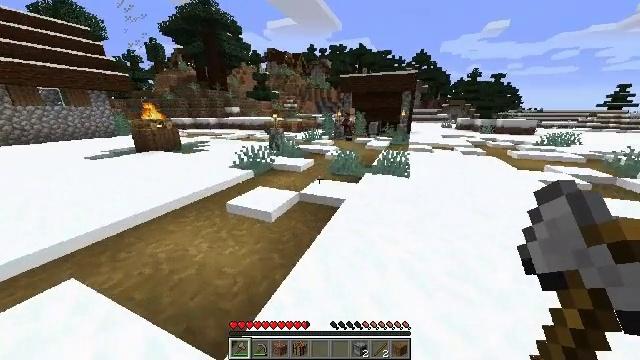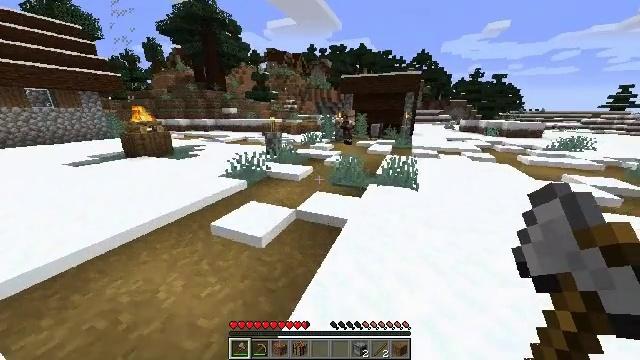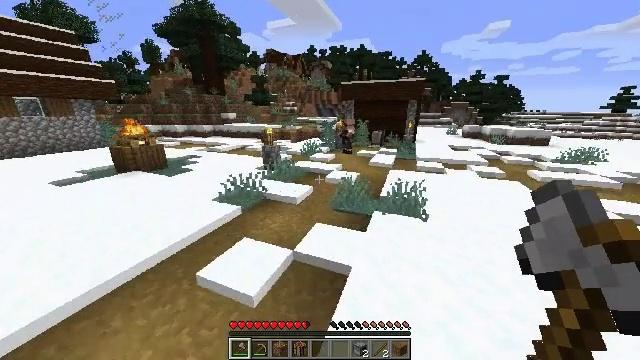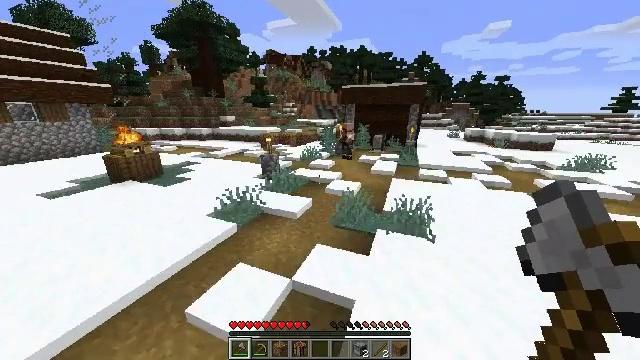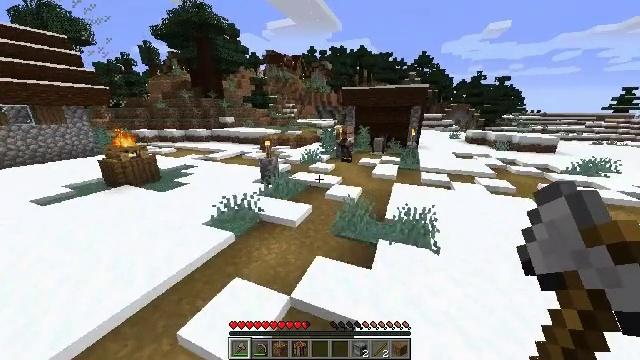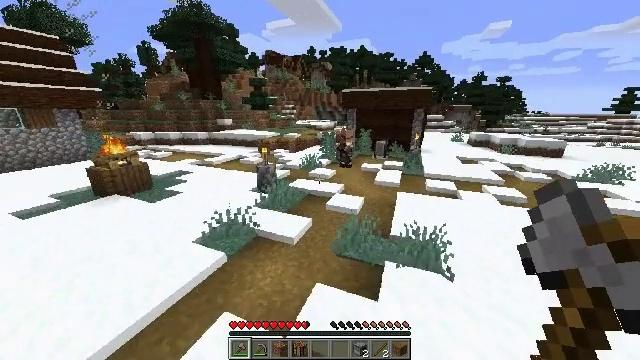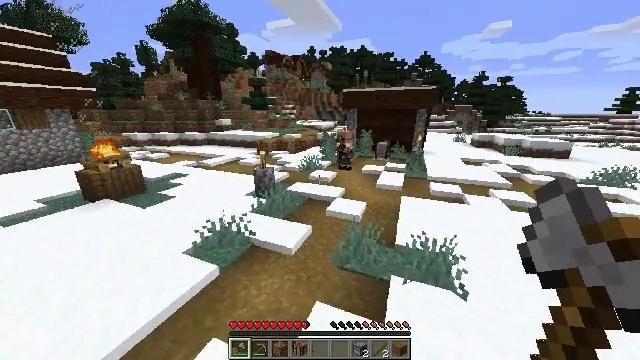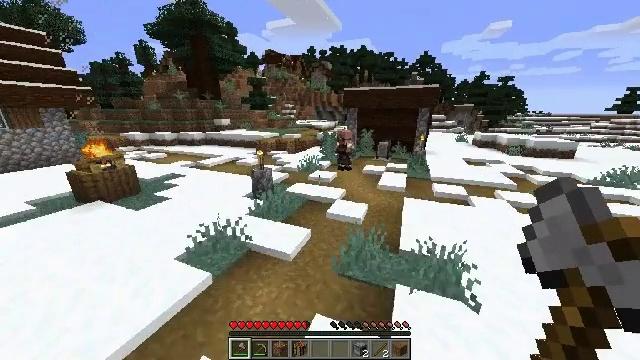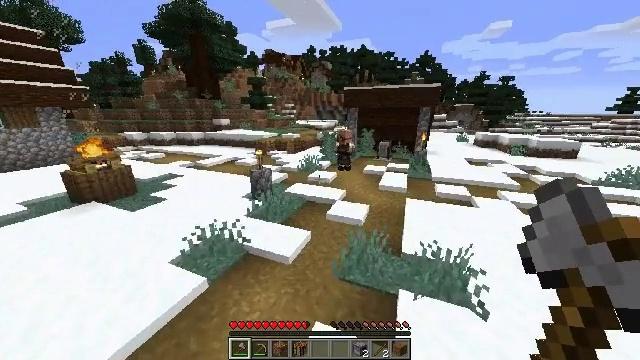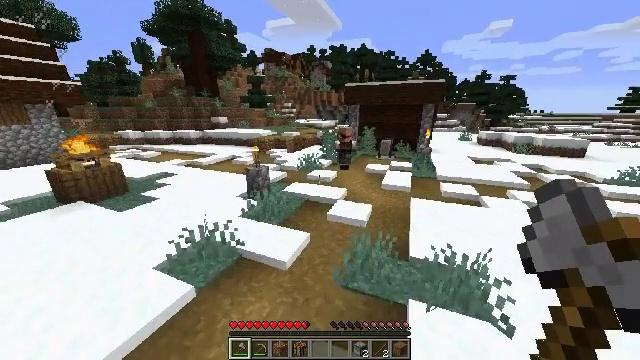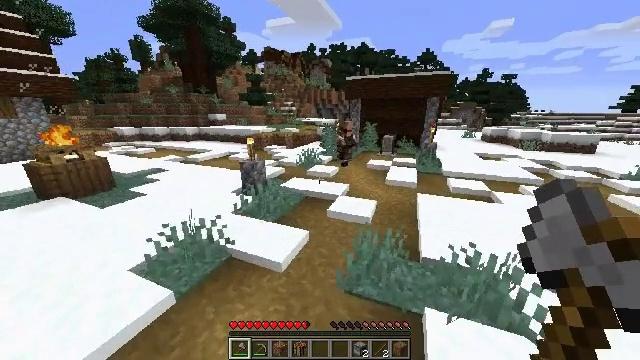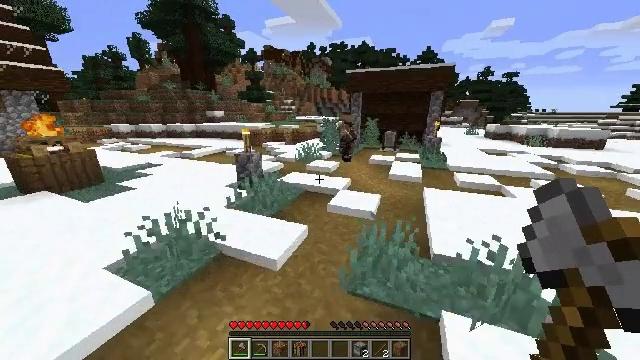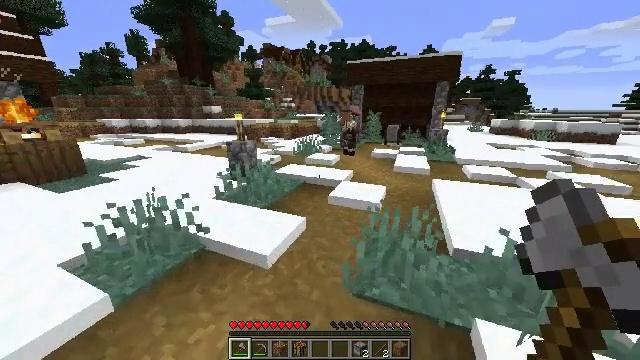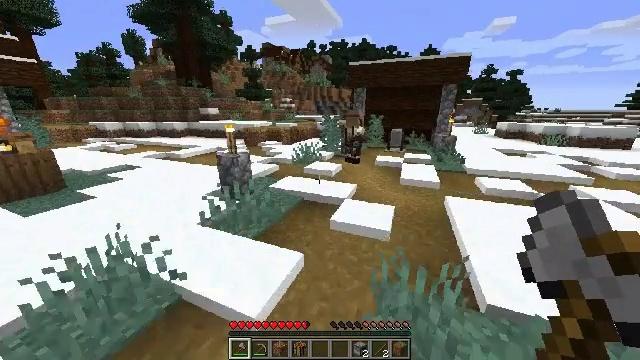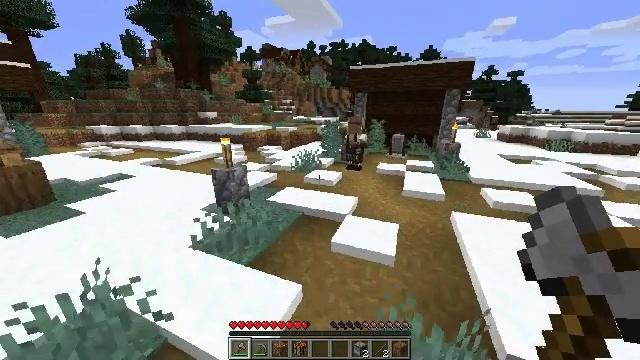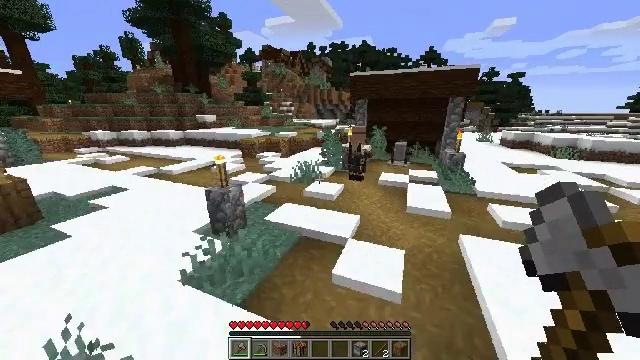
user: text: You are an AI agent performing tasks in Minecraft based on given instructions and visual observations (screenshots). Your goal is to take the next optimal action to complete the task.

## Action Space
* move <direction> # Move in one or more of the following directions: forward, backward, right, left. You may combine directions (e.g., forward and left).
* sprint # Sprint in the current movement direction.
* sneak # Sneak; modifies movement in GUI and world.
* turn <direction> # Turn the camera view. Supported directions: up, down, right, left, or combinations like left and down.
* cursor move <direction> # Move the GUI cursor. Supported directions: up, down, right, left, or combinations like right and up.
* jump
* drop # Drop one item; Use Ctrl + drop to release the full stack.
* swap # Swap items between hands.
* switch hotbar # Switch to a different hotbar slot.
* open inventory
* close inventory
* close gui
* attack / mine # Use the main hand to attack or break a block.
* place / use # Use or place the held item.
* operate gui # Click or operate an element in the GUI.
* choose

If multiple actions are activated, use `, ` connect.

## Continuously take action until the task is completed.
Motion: motion action
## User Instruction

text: Reclaim bookshelf materials.
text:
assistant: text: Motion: move forward, sprint, jump
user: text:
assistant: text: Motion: move forward, sprint, jump
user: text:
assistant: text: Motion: move forward, sprint, jump
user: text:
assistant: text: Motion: move forward, sprint, jump
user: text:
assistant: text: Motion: move forward, sprint, jump
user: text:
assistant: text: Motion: move forward, sprint, jump
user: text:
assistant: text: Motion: move forward, sprint, jump
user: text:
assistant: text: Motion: move forward, sprint, jump
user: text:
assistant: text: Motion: move forward, sprint, jump
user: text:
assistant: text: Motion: move forward, sprint, jump
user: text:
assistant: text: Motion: move forward, sprint, jump
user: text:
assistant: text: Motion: move forward, sprint, jump
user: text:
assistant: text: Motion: move forward, sprint, jump
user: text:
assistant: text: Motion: move forward, sprint, jump
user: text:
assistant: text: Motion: move forward, sprint, jump
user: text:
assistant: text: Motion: move forward, sprint, jump
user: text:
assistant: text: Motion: move forward, sprint, jump
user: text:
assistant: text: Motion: move forward, sprint, jump
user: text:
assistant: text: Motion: move forward, sprint, jump
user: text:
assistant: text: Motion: move forward, sprint, jump
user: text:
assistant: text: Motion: move forward, sprint, jump
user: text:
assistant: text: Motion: move forward, sprint, jump
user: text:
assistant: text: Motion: move forward, sprint, turn left and down, jump
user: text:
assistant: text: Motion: move forward, sprint, turn left and down, jump
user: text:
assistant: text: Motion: move forward, sprint, turn left, jump
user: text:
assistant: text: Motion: move forward and move right, sprint, turn left, jump
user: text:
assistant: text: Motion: move forward and move right, sprint, turn left and up, jump
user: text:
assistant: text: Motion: move forward and move right, sprint, turn left and up, jump
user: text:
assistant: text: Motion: move forward and move right, sprint, turn left, jump
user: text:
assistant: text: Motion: move forward and move right, sprint, jump